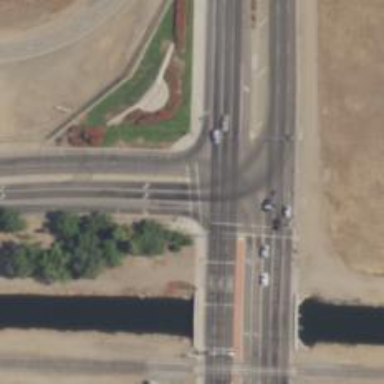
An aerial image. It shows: Uncontrolled crossing with pedestrian island.